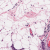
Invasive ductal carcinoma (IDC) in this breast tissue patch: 1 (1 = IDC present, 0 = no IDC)